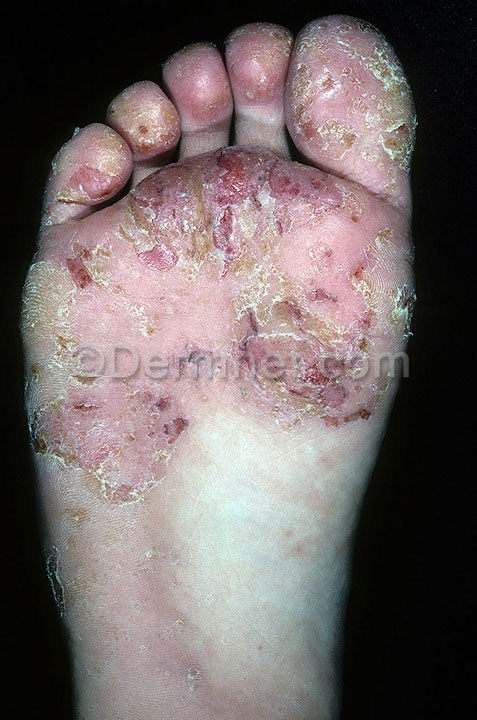
Disease: Eczema Photos